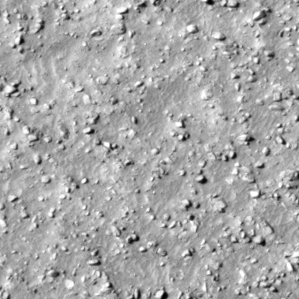
Label: non_frost